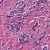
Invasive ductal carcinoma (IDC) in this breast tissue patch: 1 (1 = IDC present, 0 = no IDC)